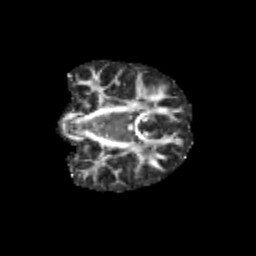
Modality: FA
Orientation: coronal
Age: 9
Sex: female
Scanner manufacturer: siemens
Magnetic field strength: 3 T
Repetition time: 3.8 s
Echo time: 0.07 s